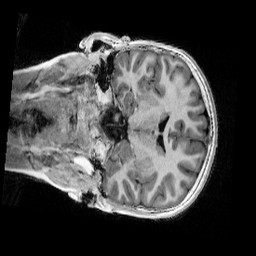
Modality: UNIT1_denoised
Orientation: coronal
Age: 9
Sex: male
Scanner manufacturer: siemens
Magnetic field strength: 3 T
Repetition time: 4 s
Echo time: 0.00303 s